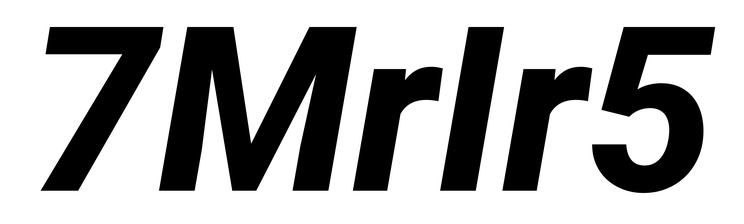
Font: Roboto-Italic_ExtraBold_Italic